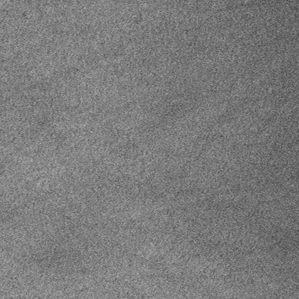
Label: frost